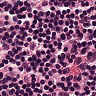
Metastatic tissue present: no